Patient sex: F
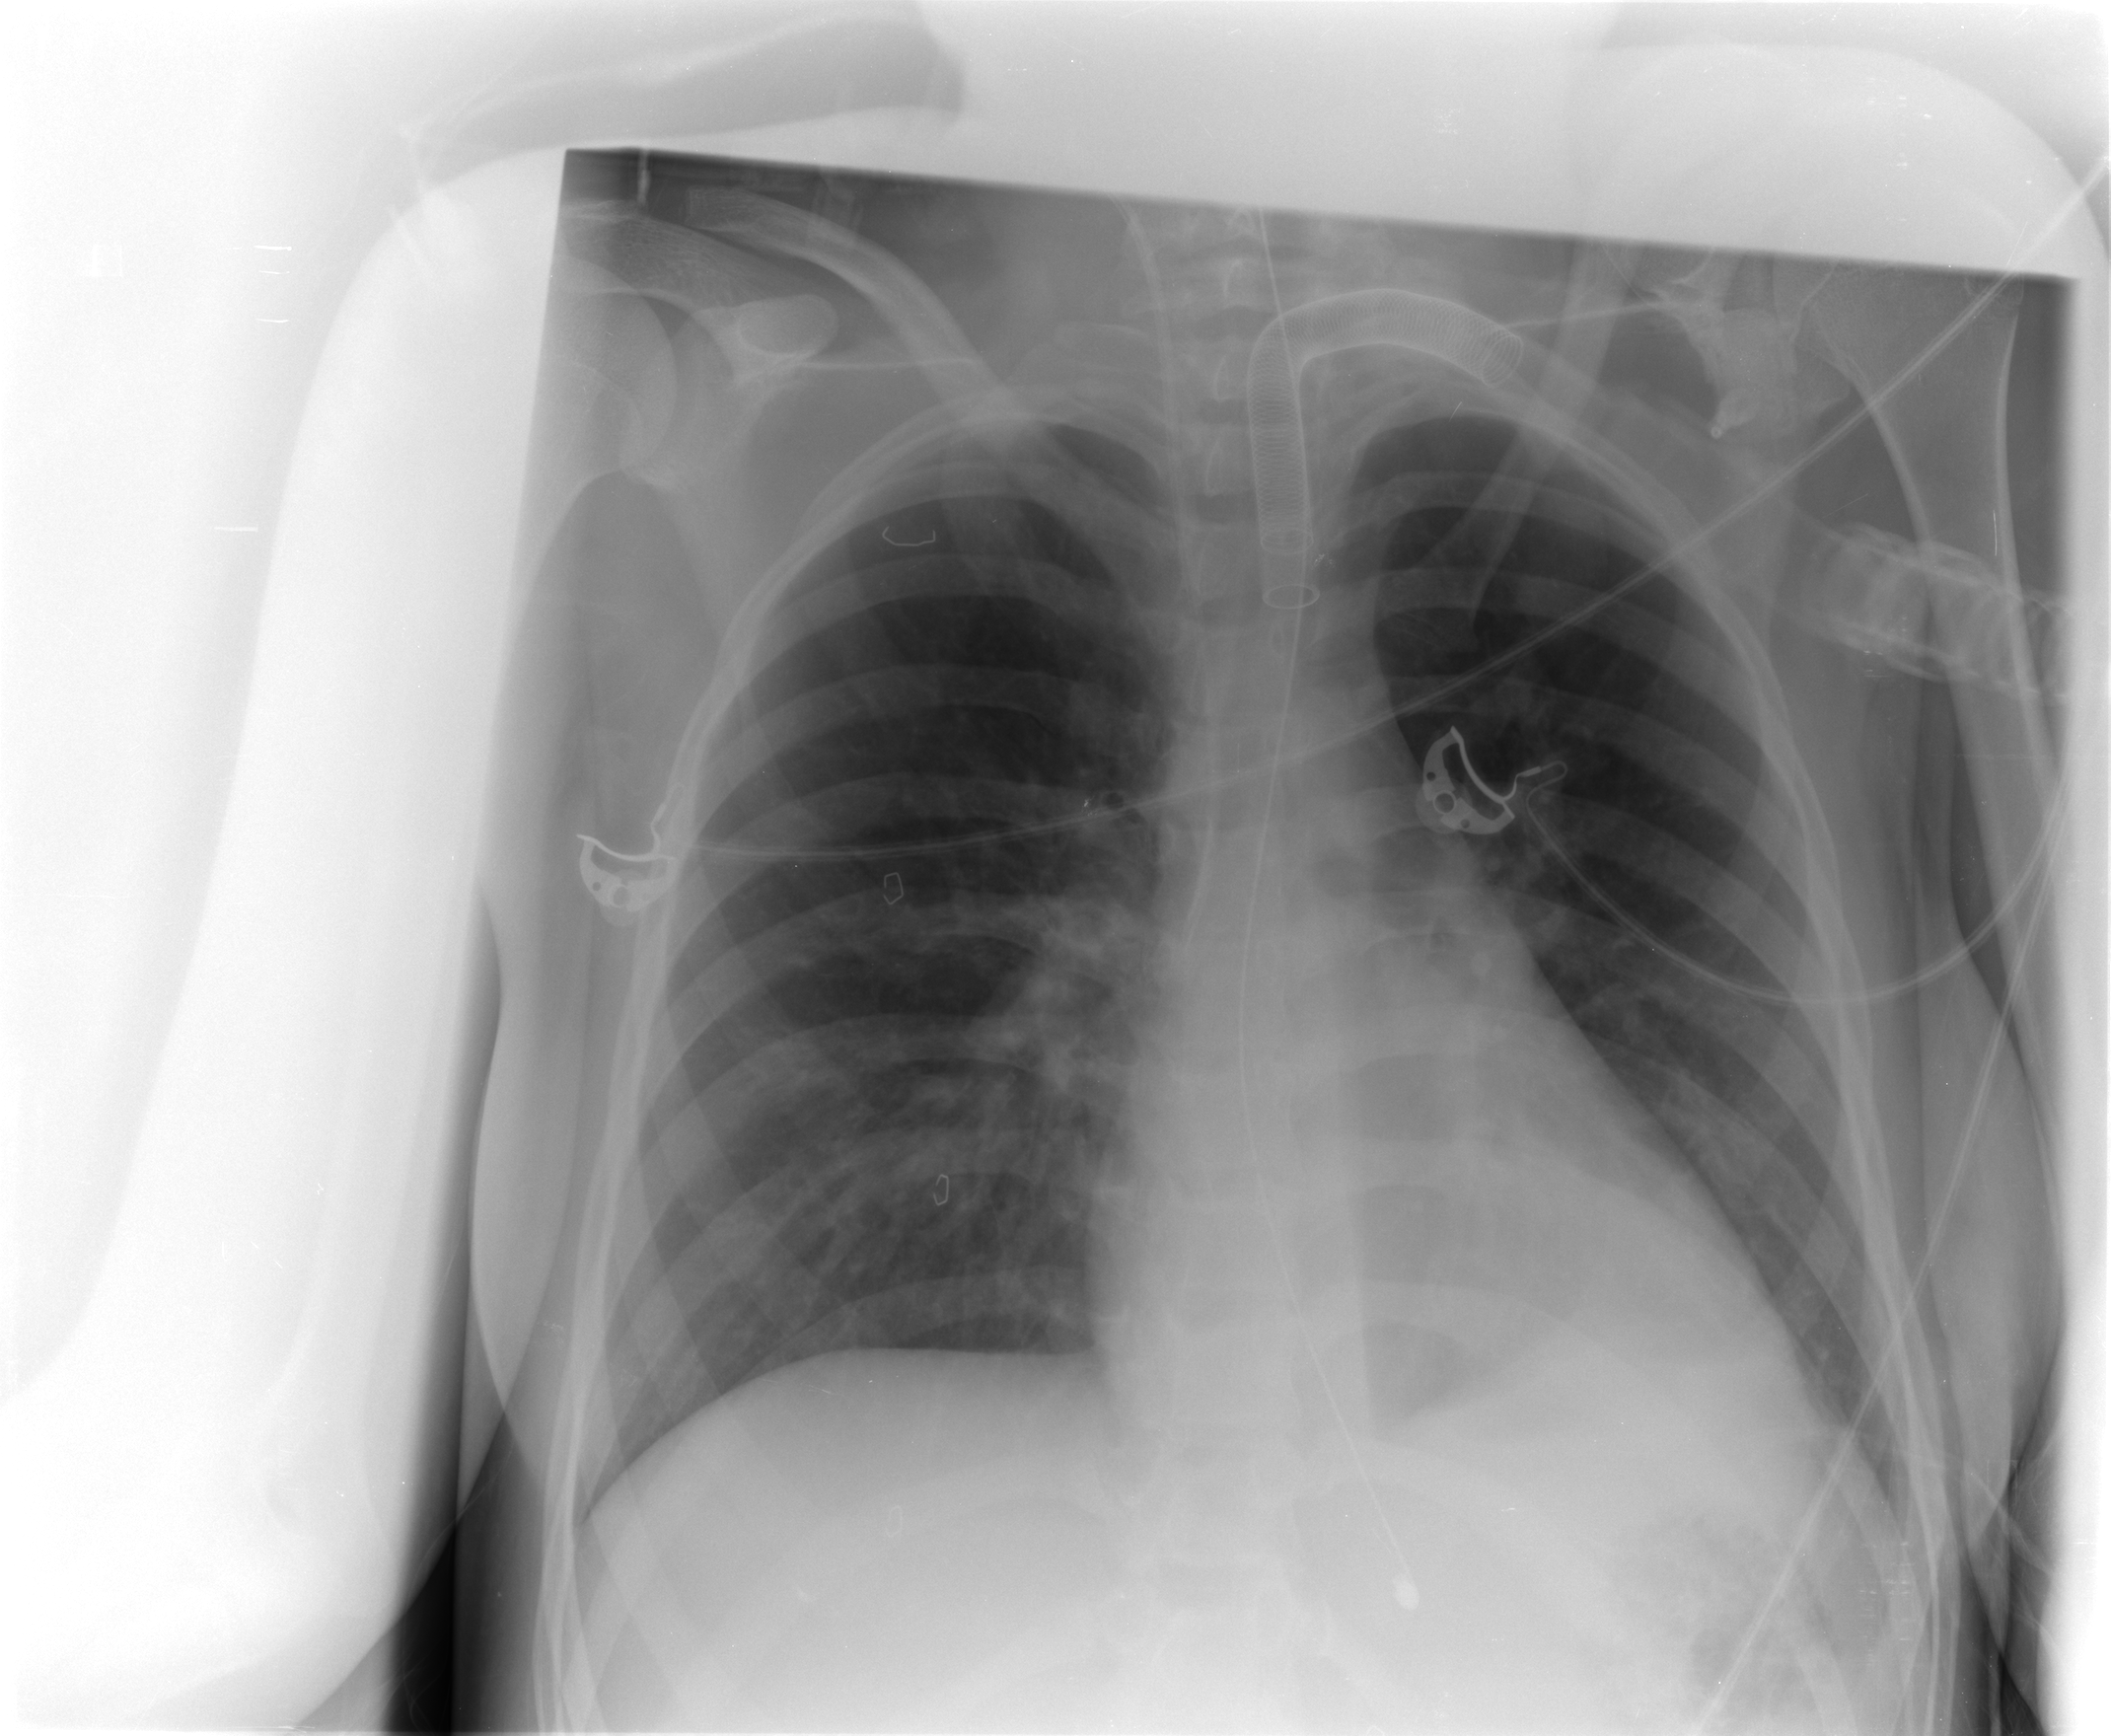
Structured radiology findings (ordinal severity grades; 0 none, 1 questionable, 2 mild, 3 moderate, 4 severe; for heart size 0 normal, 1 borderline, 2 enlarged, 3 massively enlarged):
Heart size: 0
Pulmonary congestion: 0
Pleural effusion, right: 0
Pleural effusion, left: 0
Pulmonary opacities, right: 0
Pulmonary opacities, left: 0
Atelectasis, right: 2
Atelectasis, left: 1